Current action and preconditions to check: trajectory_clear

Your task: For each precondition in the list above, predict whether it will hold at this action.

Consider the current scene as observed from the mobile robot's camera, and analyze the predicted future states of all dynamic agents (e.g., people, animals, vehicles, or any moving entities) within the NEXT SECOND.

IMPORTANT: Only answer "very likely" if you are absolutely certain—based on strong, clear evidence—that a dynamic agent will violate the precondition in the predicted future state. Do NOT answer "very likely" for unlikely, ambiguous, or low-probability risks.

Ask yourself for each precondition: Is there a high probability, with clear and convincing evidence, that the predicted future states of any dynamic agent will interfere with the predicted future state of the currently executing action within the NEXT SECOND, causing that precondition to fail?

Assess the risk level based on these predictions. Use "likely" or "very likely" if motions create a clear risk of interference.

Use "neutral" or "improbable" if agents are nearby but their predicted paths are clearly diverging or non-conflicting.

Failure Risk Categories: "very improbable", "improbable", "neutral", "likely", "very likely"

Answer Format: Output ONLY the probability_of_failure value from these categories: "very improbable", "improbable", "neutral", "likely", "very likely"

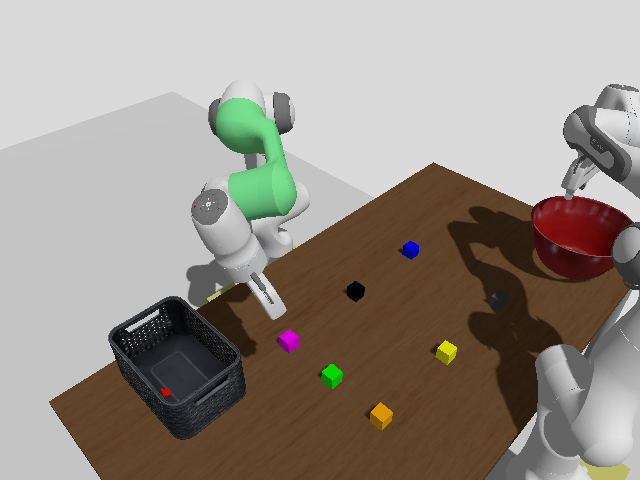

Answer: very improbable